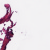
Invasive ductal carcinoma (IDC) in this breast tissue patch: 1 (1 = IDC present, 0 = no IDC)